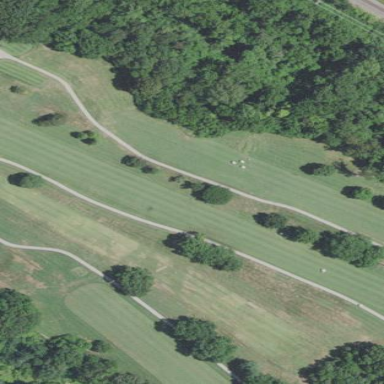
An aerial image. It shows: Golf fairway surrounded by grass.